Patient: sex F, age 59
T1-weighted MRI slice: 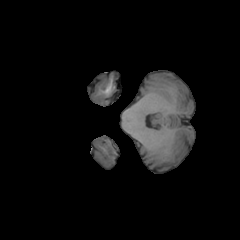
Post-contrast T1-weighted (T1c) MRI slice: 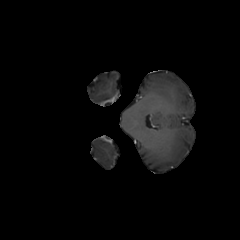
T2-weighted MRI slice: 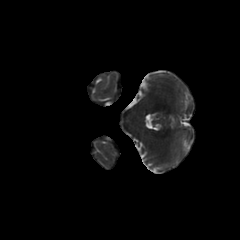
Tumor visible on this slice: no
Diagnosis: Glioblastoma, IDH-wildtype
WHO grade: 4